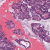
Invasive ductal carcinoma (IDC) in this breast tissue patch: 1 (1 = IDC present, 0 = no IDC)